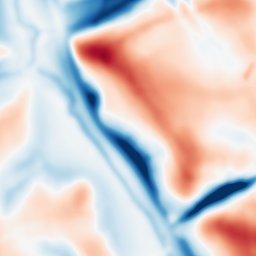
Category: multiscale
Decomposition family: dog
Decomposition parameters: sigma_low: 3
sigma_high: 20
Upsampling method: sinc_blackman
Upsampling parameters: scale: 2
kernel_size: 8
Upsampling scale: 2